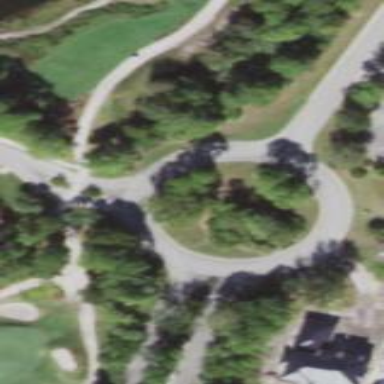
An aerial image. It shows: Roundabout on residential road.